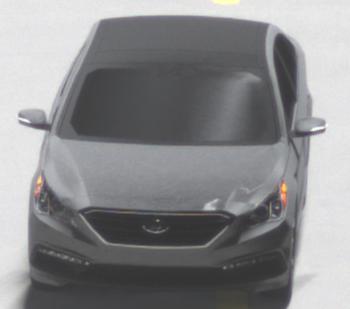
Make: Hyundai
Model: Sonata
Detailed model: Gen. 7
Model produced from: 2015
Model produced until: 2017
Doors: 4
Color: gray
Road condition: dry road
Daytime: not specified
Contrast: high contrast